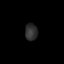
Tissue: lung
Cell type: Epithelial cells
Senescence score: 0.2159
Nuclear area (px): 207
Mean DAPI intensity: 46.614